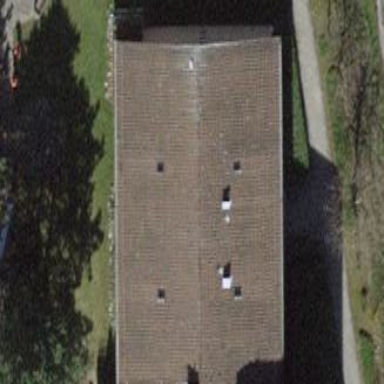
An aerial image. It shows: Apartments building with tiled roof.